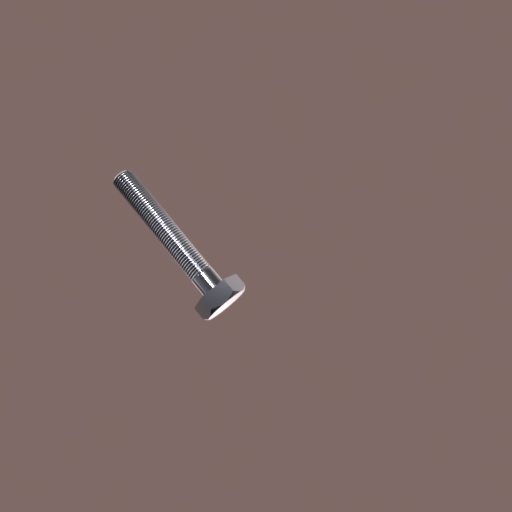
Label: bolt